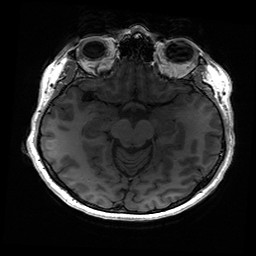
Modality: T1w
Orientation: sagittal